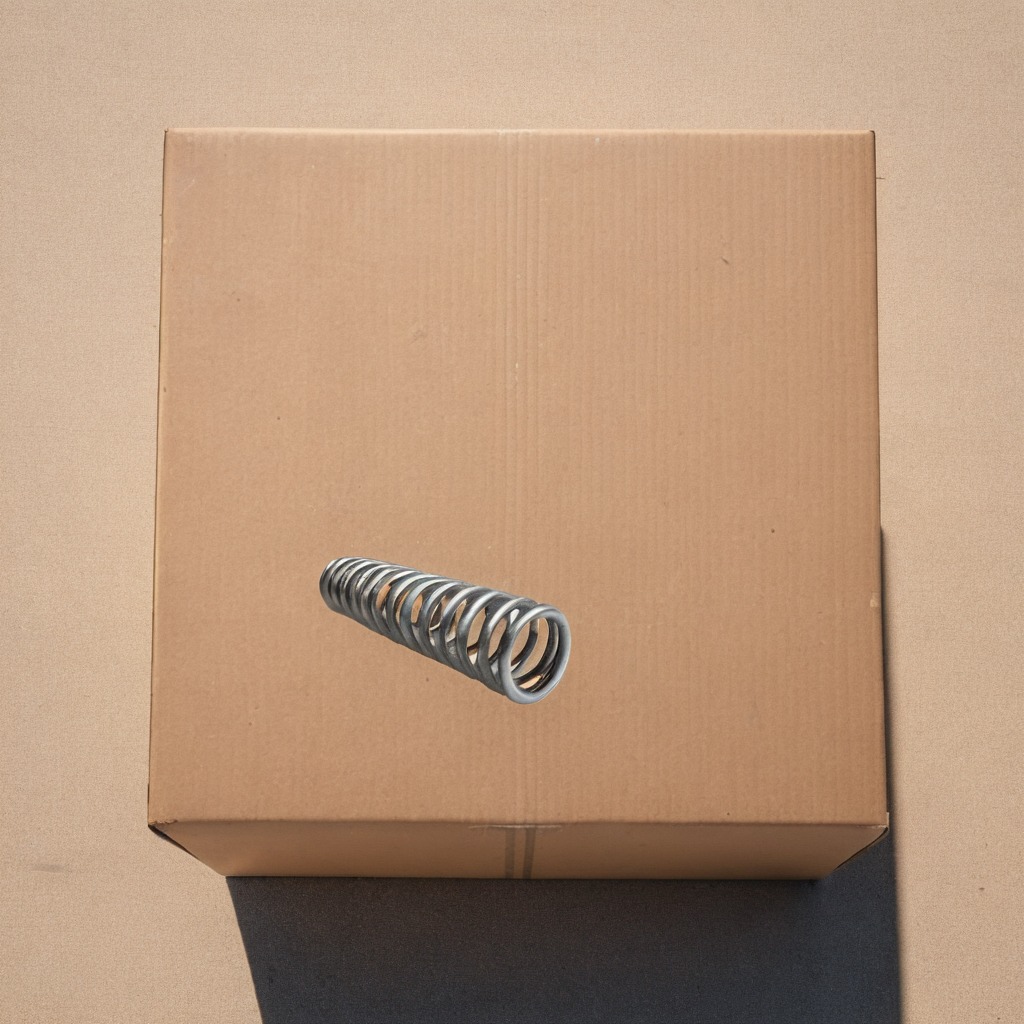
A coiled metal spring is lying on the cardboard box surface.